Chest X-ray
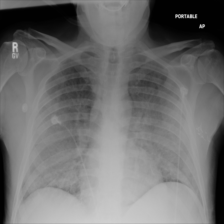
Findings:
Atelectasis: negative
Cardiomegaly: negative
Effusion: negative
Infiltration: negative
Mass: negative
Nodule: negative
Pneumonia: negative
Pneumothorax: negative
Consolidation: negative
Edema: positive
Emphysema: negative
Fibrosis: negative
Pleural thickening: negative
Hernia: negative